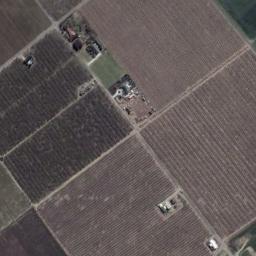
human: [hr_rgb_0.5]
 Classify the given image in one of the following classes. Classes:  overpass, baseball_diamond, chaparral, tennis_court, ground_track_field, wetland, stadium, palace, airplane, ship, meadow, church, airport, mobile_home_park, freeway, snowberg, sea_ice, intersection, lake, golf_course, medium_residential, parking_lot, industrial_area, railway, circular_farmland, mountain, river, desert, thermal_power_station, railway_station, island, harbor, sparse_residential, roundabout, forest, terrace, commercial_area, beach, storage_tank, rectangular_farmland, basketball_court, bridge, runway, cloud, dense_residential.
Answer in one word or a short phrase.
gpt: rectangular_farmland